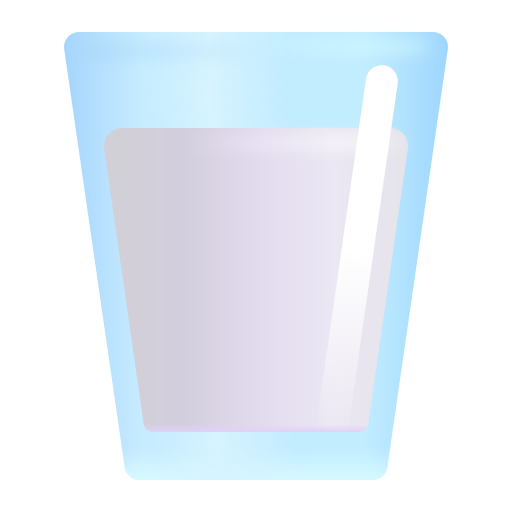
glass of milk color